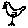
Label: bird